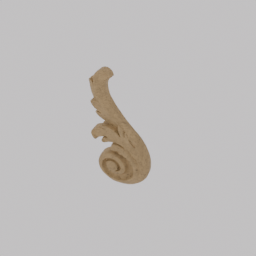
Label: decoration